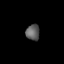
Tissue: lung
Cell type: Smooth muscle cells
Senescence score: 0.5558
Nuclear area (px): 215
Mean DAPI intensity: 92.558